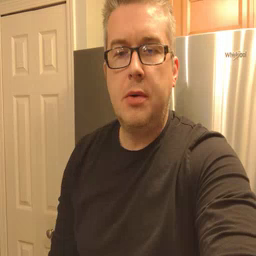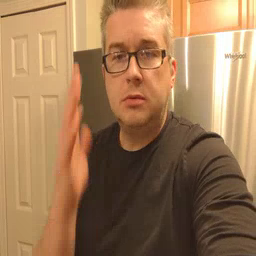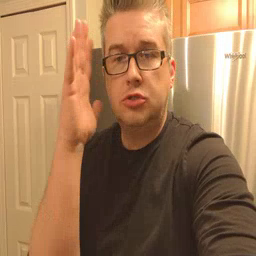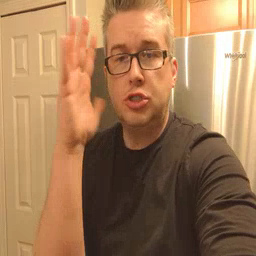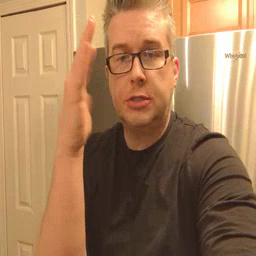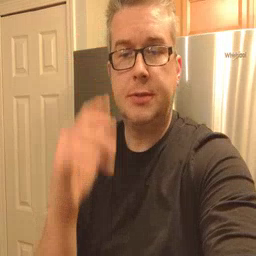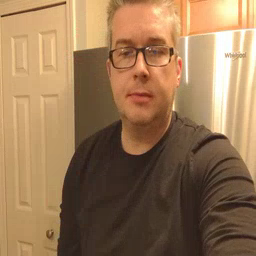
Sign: tree